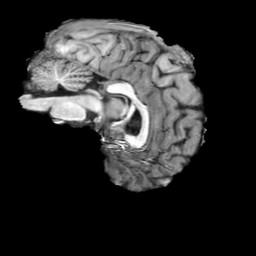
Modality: T1w
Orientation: sagittal
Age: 37
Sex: male
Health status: ill